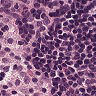
Metastatic tissue present: no